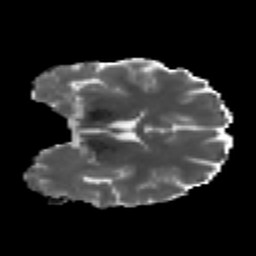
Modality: MD
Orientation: coronal
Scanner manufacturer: ge
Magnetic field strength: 3 T
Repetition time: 7.98 s
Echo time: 0.0701 s